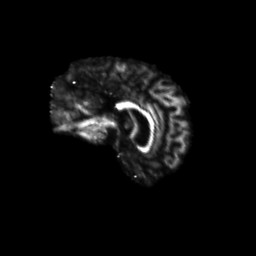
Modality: FA
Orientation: sagittal
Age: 56
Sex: male
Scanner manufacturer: siemens
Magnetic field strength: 3 T
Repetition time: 4.71 s
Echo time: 0.0906 s